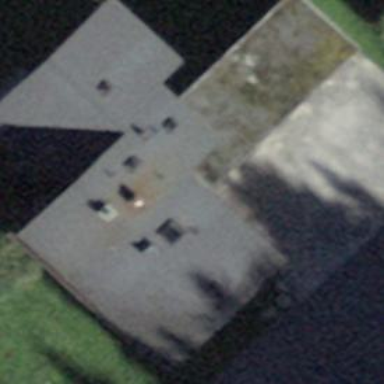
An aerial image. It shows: Building with tiled roof.